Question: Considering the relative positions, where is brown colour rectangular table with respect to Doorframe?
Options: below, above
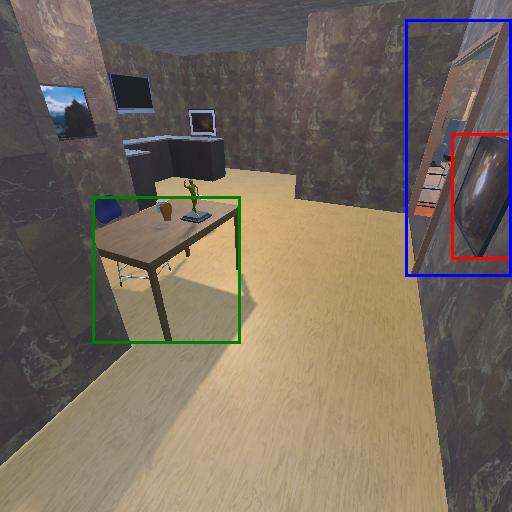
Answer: below